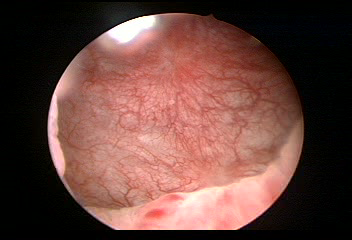
Modality: WLC
Class: Normal mucosa
Bladder cancer association: No